Question: This is my website's main menu:

As you you'll notice, the text inside main menu's items isn't wrapping. I've tried many solutions suggested but nothing seems to affect these items. Here's the css code:
'''
#pt_custommenu .parentMenu a{
width: 100px; height: 59px;
line-height: normal;
padding-top: 0; padding-bottom:0;
float:left;
display: inline-block;
position: relative;
text-transform: none;
word-wrap: normal;
white-space: normal !important;
}
'''
I'd like to make text break into two lines, like it would normally do, since the '<a>' element has a standard width and height.
Any suggestions?
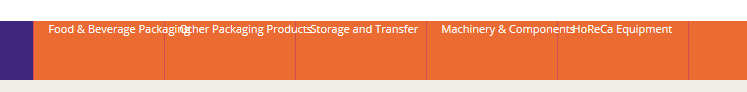
Answer: Remove ' '
This code inserts a space . Normal spaces don't do that.
You can retrieve more info about here:
<URL>
EDIT: I'm going to copy the relevant info in case this link someday dissappears:
> '&nbsp;' is the entity used to represent a non-breaking space. It is
essentially a standard space, the primary difference being that a
browser should not break (or wrap) a line of text at the point that
this occupies.Many WYSIWYG HTML editors insert these entities in an effort to
control the layout of the HTML document. For example, such an editor
may use a series of non-breaking spaces to indent a paragraph like
this:'''
<p>
&nbsp; &nbsp; &nbsp; This first line of text is supposed to be indented. However, many browsers will not render it as intended.
</p>
'''
[...]There are some times when it is "acceptable" or "advisable" to use the
entity so long as the consequences are understood:Its intended use of creating a space between words or elements that
should not be broken. The only problems that can be associated with
this use is that too many words strung together with non-breaking
spaces may require some graphical browsers to show horizontal
scrollbars or cause them to display the text overlapping table
borders.